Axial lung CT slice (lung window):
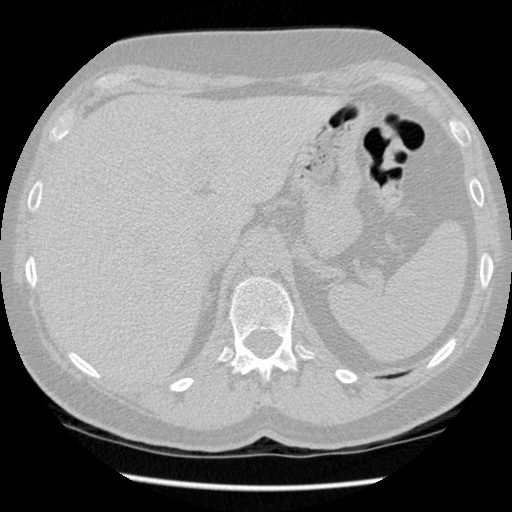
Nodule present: no